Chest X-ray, AP view. Patient: 58 years old, sex F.
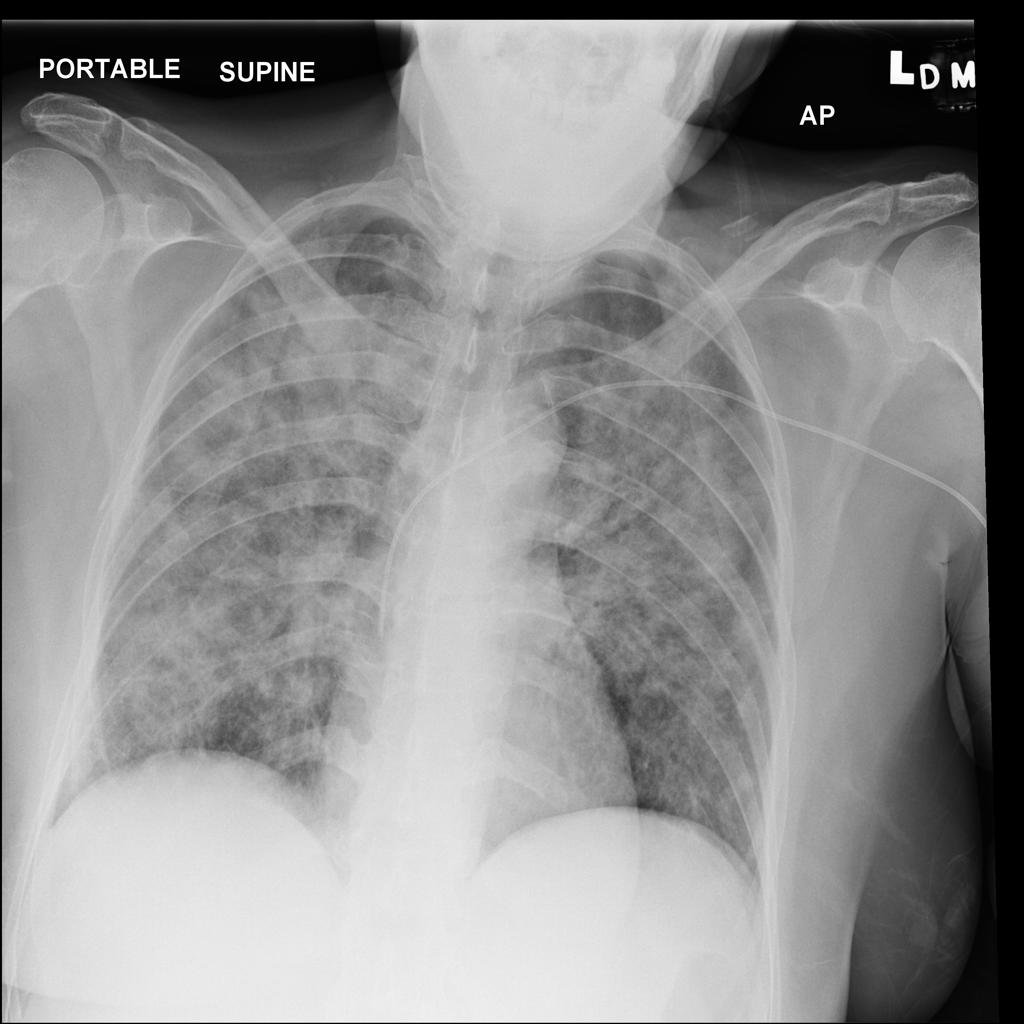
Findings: Nodule